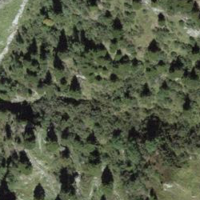
EUNIS habitat code: 31
Species observed at this site:
Astrantia minor